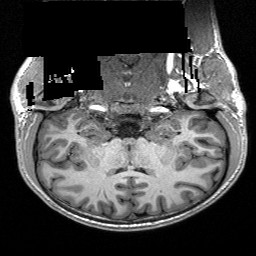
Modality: T1w
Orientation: sagittal
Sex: male
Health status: healthy
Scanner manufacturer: siemens
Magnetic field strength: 3 T
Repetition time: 3.2 s